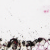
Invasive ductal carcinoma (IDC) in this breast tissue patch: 0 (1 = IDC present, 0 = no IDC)